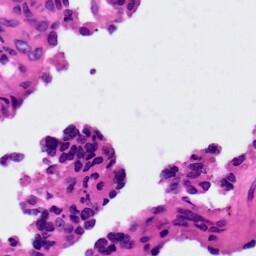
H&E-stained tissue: Ovarian